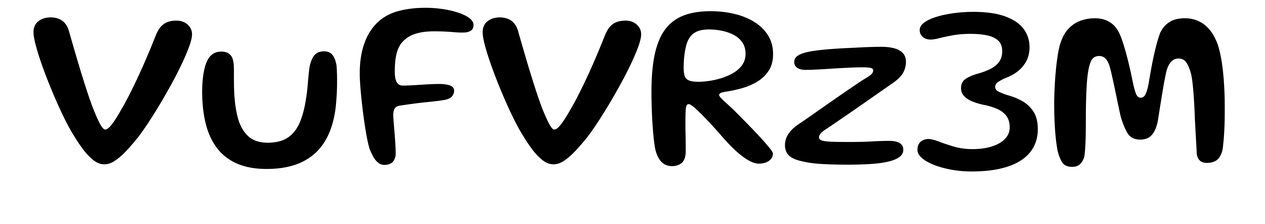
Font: Gluten_Regular